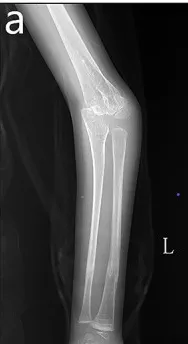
Correction of cubitus varus. (a) Preoperative AP view of left elbow.
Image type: radiology (x_ray)